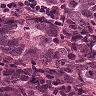
Metastatic tissue present: yes